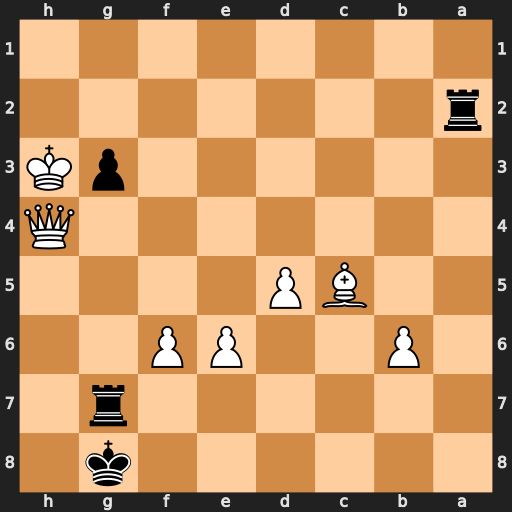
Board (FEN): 6k1/6r1/1P2PP2/2BP4/7Q/6pK/r7/8
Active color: b
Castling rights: -
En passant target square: -
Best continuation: Rh2#